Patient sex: F
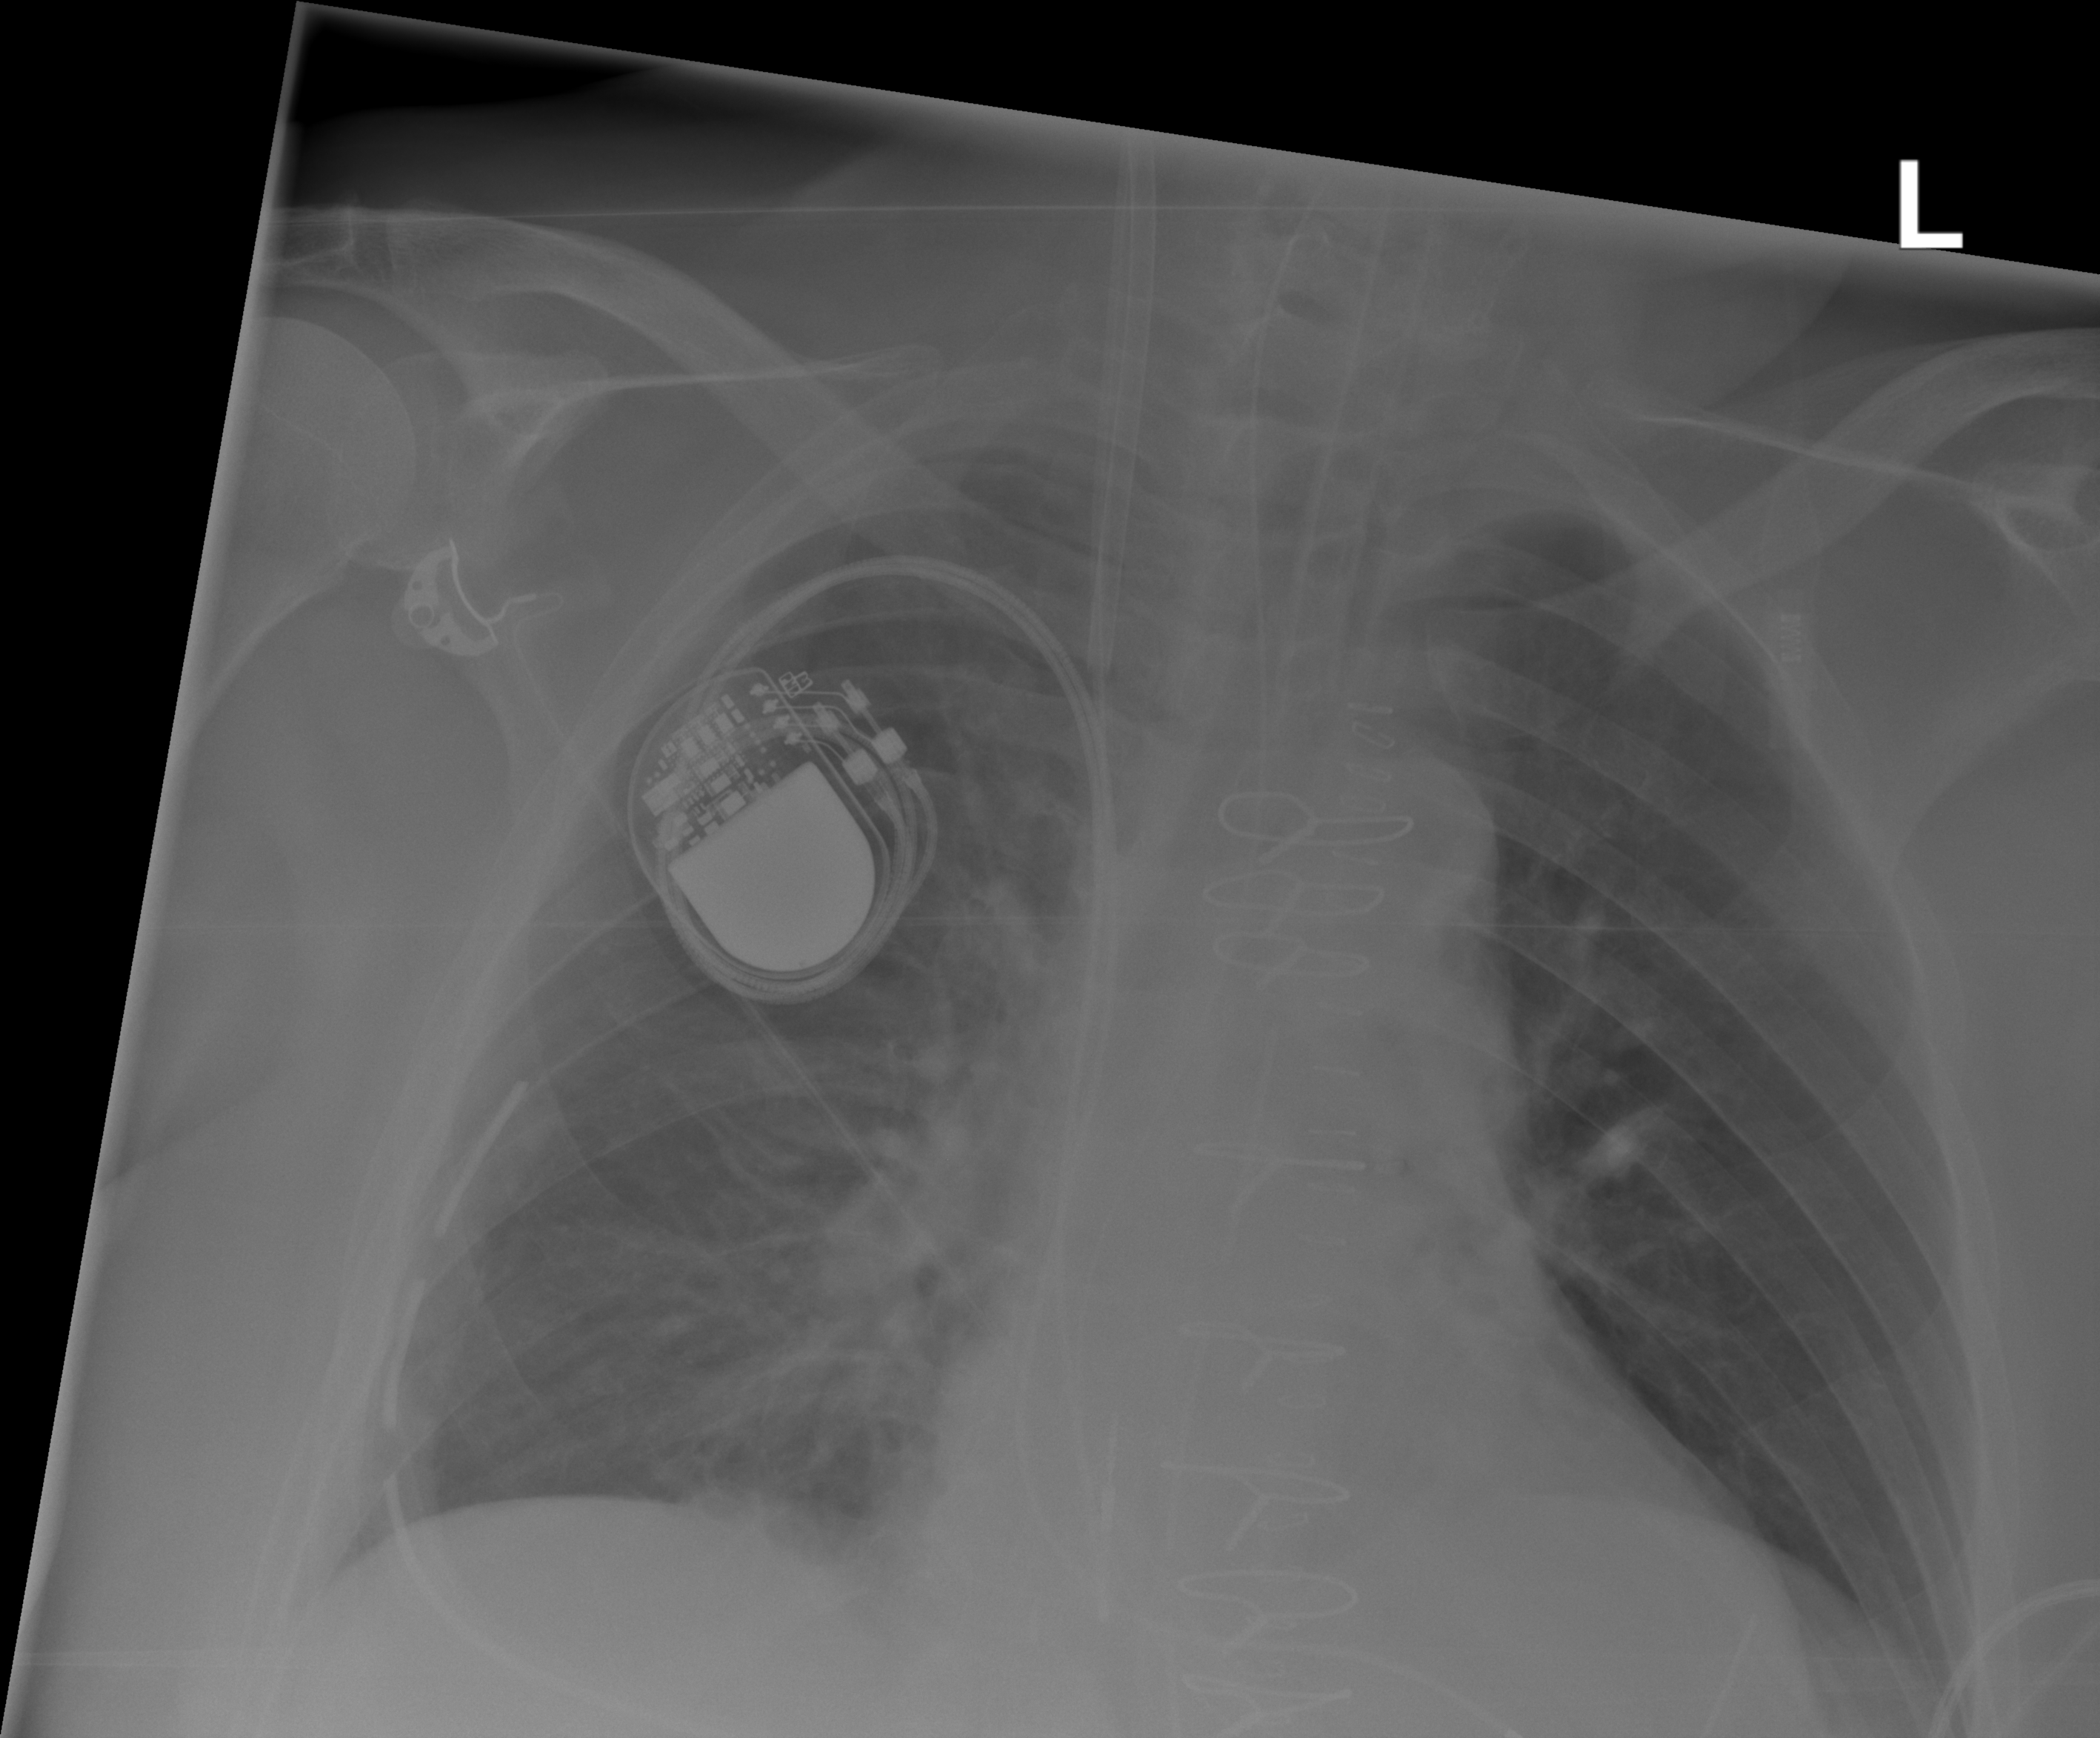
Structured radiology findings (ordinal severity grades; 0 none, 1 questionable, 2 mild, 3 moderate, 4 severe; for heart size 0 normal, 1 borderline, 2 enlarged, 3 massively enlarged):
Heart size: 0
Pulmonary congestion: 0
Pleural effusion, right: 0
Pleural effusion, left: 0
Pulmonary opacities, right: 0
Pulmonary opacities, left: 0
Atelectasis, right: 2
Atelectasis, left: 0